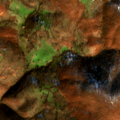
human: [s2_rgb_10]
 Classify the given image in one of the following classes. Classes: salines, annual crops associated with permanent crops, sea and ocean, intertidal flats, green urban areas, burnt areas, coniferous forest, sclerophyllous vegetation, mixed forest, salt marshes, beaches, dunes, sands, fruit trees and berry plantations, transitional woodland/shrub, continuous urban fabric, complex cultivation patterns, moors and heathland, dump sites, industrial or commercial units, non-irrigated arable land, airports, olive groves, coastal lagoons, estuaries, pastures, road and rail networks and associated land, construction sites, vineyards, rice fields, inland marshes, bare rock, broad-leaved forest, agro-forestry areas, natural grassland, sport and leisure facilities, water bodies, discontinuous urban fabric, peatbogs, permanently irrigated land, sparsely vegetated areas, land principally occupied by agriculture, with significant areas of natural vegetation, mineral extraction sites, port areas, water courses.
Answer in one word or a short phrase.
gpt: complex cultivation patterns, land principally occupied by agriculture, with significant areas of natural vegetation, broad-leaved forest